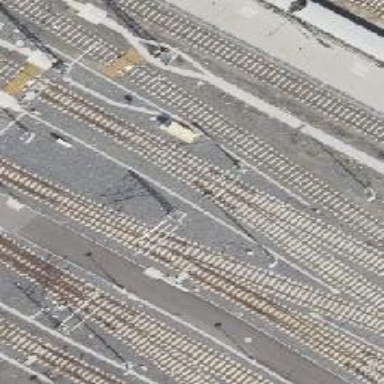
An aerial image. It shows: Railway switch.